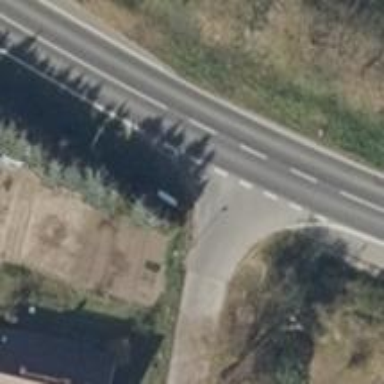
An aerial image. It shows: Secondary road with asphalt surface.